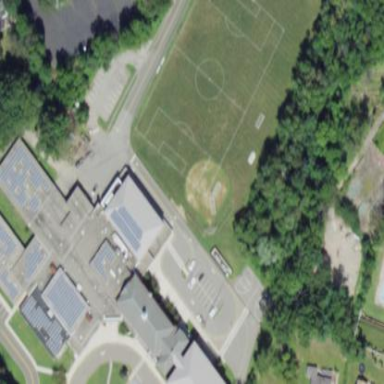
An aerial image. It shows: School building.